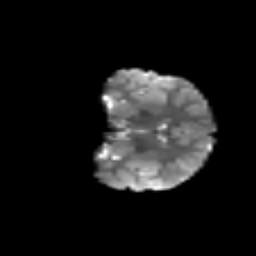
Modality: T2w
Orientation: coronal
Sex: male
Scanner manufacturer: siemens
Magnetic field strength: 3 T
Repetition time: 5 s
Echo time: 0.071 s